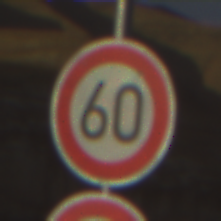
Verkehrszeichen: Geschwindigkeit60
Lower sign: UeberholverbotKraftfahrzeuge
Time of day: SunriseSunset
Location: Outdoor (Nature)
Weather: PartlyCloudy
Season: NotSpecified
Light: Natural